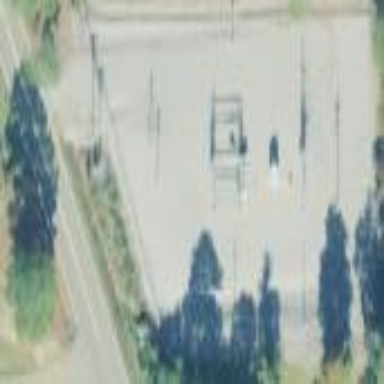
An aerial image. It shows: Substation for power.